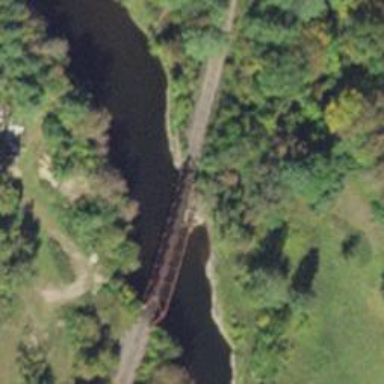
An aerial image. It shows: Bridge over railway line.